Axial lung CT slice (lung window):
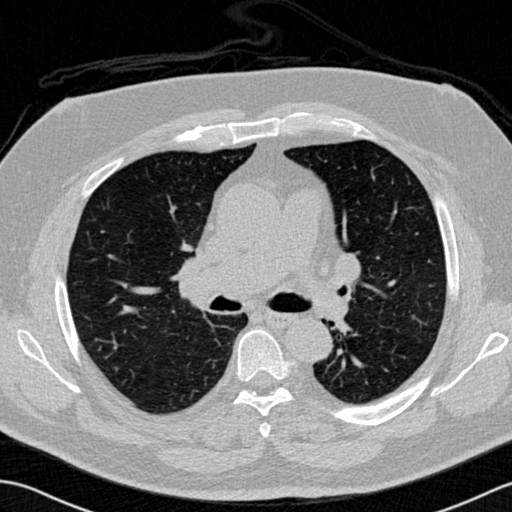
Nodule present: no